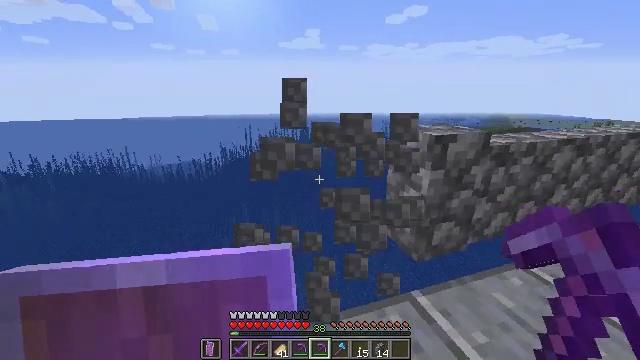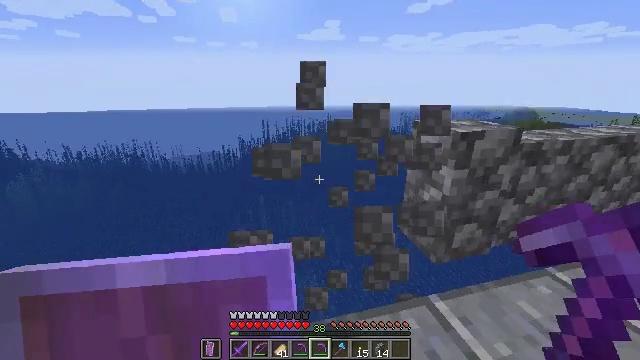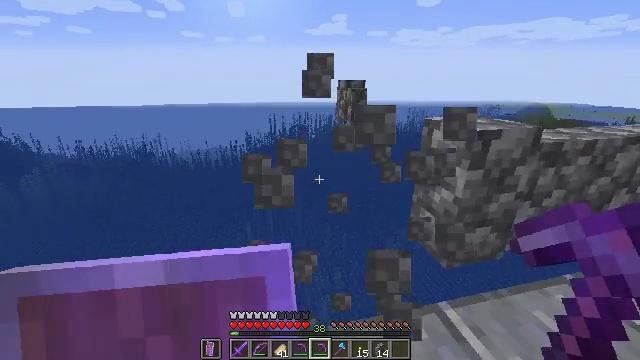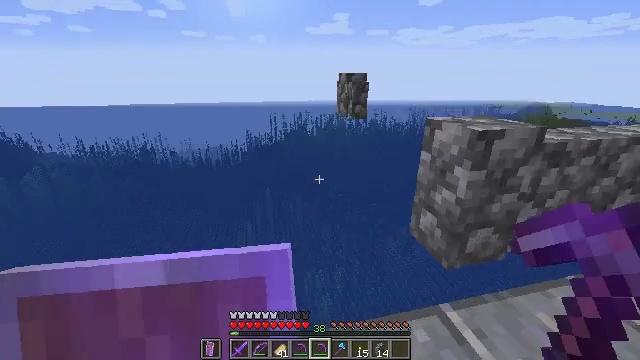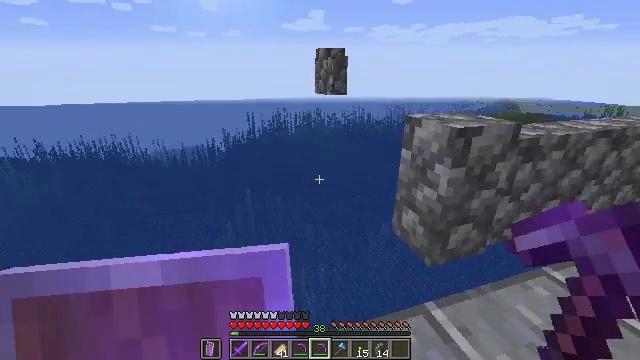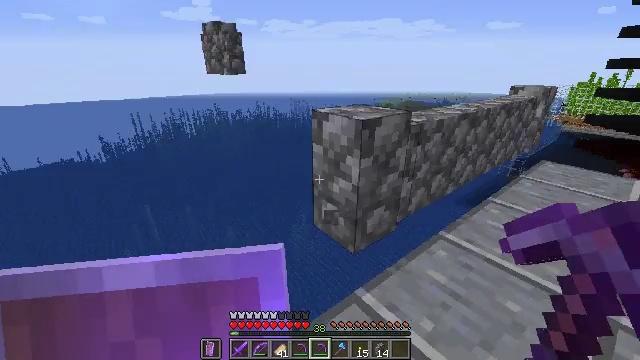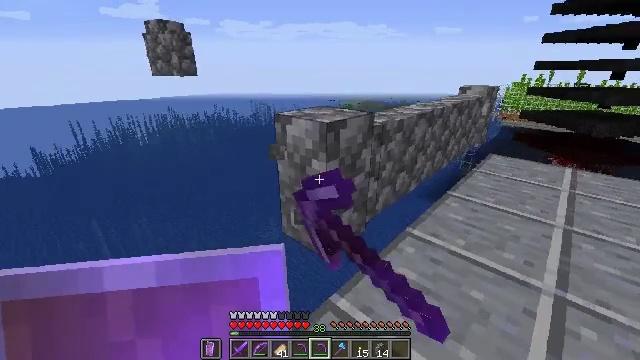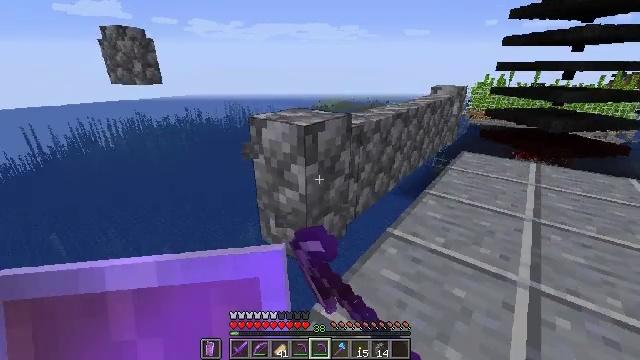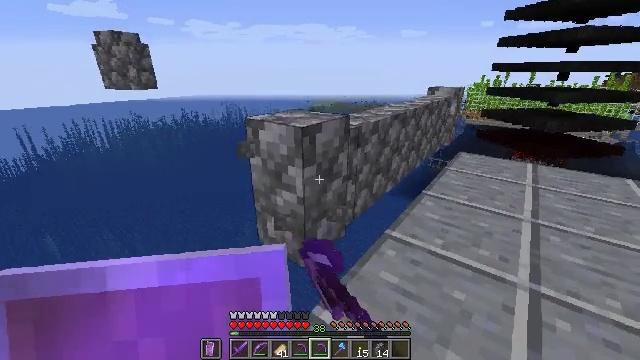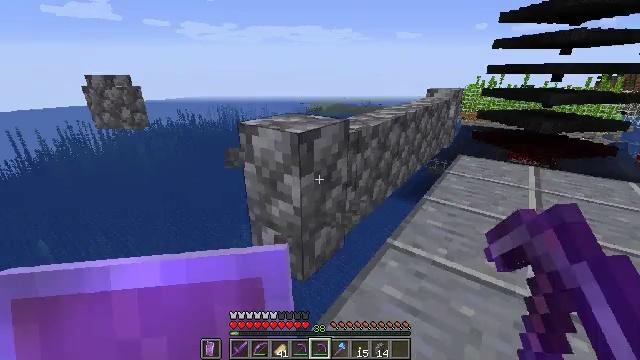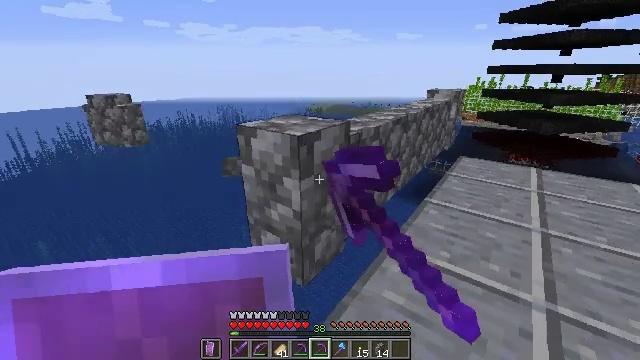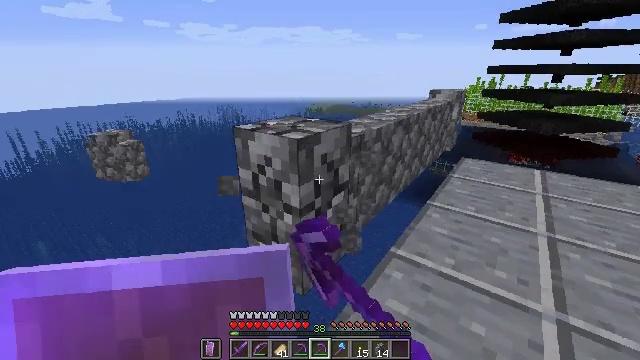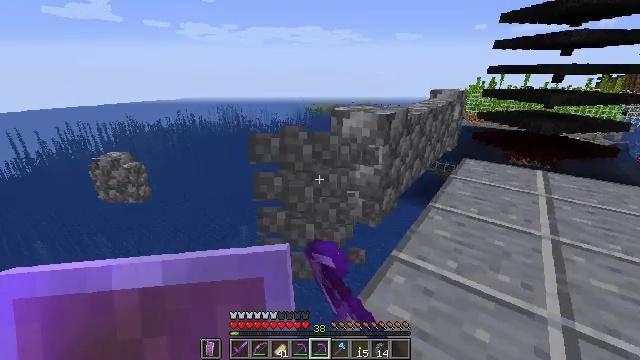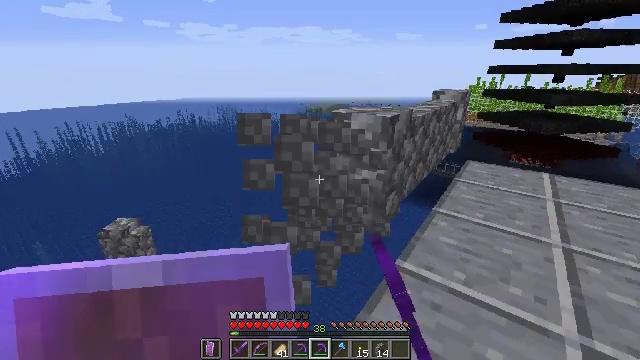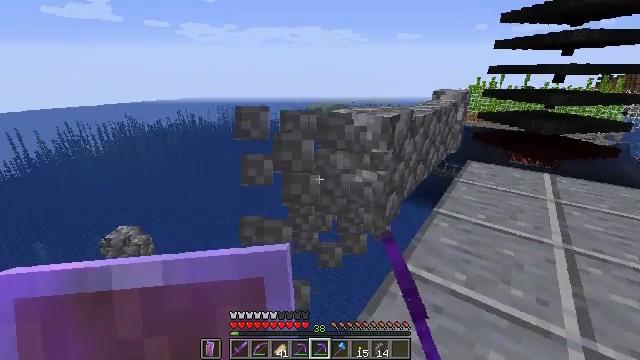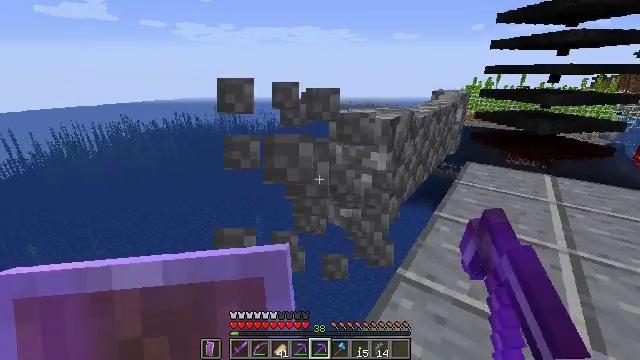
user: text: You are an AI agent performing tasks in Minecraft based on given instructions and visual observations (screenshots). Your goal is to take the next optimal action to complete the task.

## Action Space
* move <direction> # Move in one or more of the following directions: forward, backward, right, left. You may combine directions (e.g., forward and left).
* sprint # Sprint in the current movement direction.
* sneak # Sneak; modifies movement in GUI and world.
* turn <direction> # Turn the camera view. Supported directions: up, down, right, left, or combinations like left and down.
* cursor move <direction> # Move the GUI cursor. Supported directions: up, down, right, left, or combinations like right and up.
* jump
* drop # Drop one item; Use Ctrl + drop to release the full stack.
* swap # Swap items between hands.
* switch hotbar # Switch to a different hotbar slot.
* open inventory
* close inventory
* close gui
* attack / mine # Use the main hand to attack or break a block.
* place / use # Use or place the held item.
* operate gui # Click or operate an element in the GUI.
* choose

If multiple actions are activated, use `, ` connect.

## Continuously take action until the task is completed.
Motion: motion action
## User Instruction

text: Remove the cobblestone wall block.
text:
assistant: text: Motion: move forward, sneak, turn left and down, attack / mine
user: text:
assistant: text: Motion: move forward, sneak, turn left, attack / mine
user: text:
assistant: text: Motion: move forward, sneak, attack / mine
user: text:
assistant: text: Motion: move forward, sneak, turn right, attack / mine
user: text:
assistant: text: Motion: move forward, sneak, turn right and down, attack / mine
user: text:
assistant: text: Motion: move forward, sneak, turn right, attack / mine
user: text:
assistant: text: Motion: move forward, sneak, turn right, attack / mine
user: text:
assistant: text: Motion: move forward, sneak, attack / mine
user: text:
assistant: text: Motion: move forward, sneak, attack / mine
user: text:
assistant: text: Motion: move forward, sneak, attack / mine
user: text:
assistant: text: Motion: move forward, sneak, attack / mine
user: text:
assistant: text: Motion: move forward, sneak, attack / mine
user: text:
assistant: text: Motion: move forward, sneak, attack / mine
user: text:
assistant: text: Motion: move forward, sneak, attack / mine
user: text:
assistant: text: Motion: move forward, sneak, attack / mine
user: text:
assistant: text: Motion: move forward, sneak, turn right, attack / mine
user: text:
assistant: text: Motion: move forward, sneak, turn right, attack / mine
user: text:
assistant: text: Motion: move forward, sneak, turn right, attack / mine
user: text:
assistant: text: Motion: move forward, sneak, attack / mine
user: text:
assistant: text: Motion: move forward, sneak, attack / mine
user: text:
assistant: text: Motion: move forward, sneak, attack / mine
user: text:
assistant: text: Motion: move forward, sneak, turn right, attack / mine
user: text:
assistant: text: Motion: move forward, sneak, turn right and up, attack / mine
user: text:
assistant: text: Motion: move forward, sneak, attack / mine
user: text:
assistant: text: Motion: move forward, sneak, turn right, attack / mine
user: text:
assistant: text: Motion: move forward, sneak, attack / mine
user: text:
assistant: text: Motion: move forward, sneak, attack / mine
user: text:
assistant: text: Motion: move forward, sneak, attack / mine
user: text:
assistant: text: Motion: move forward, sneak, attack / mine
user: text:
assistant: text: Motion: move forward, sneak, attack / mine